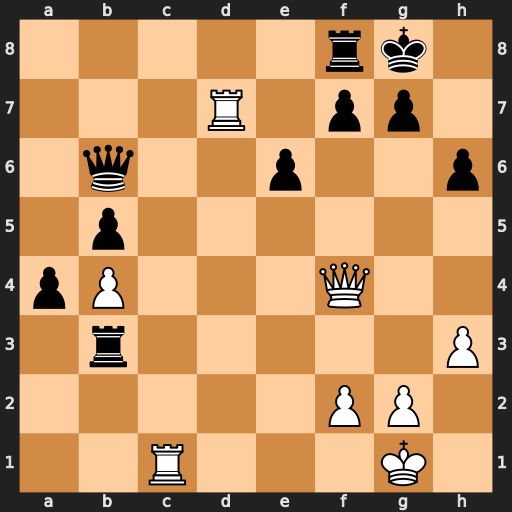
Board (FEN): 5rk1/3R1pp1/1q2p2p/1p6/pP3Q2/1r5P/5PP1/2R3K1
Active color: w
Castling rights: -
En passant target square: -
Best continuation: Rc8 Rb1+ Kh2